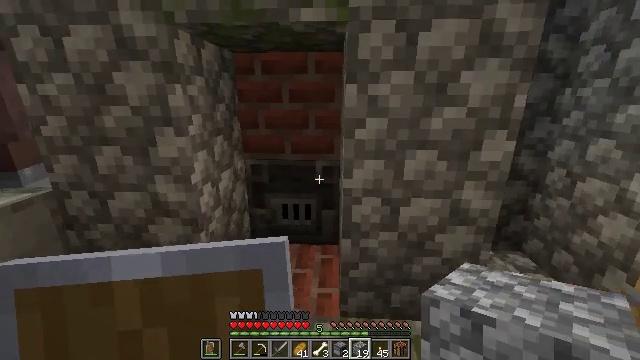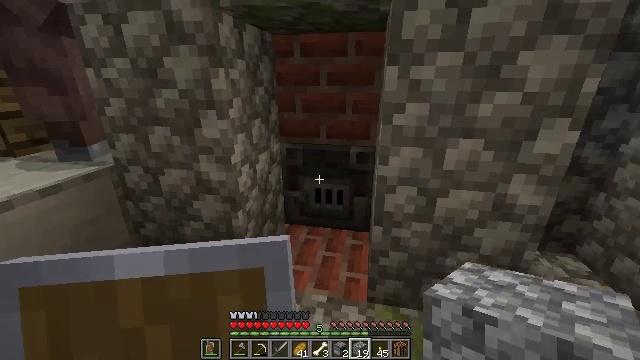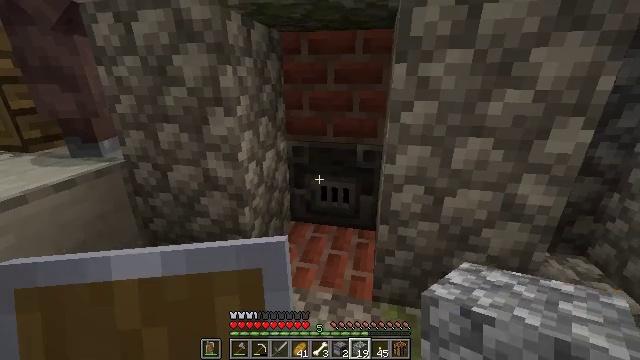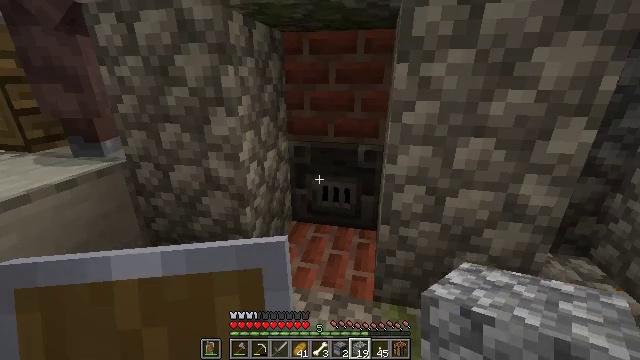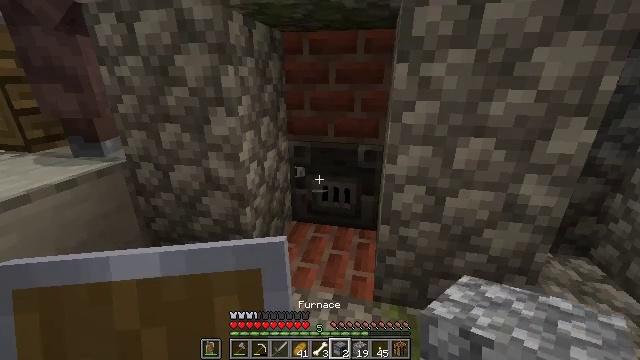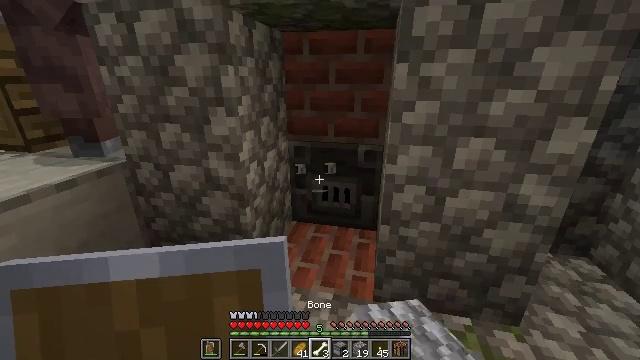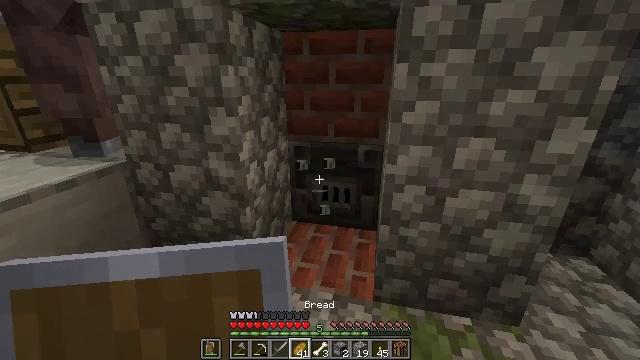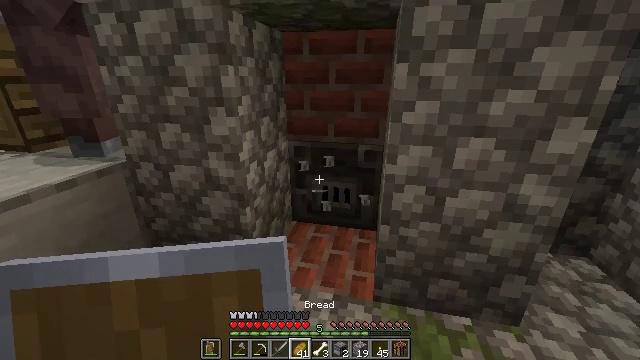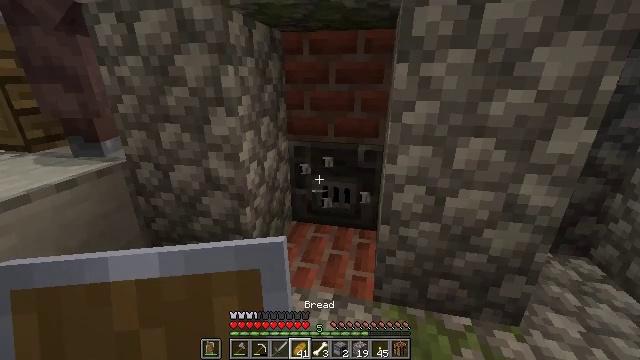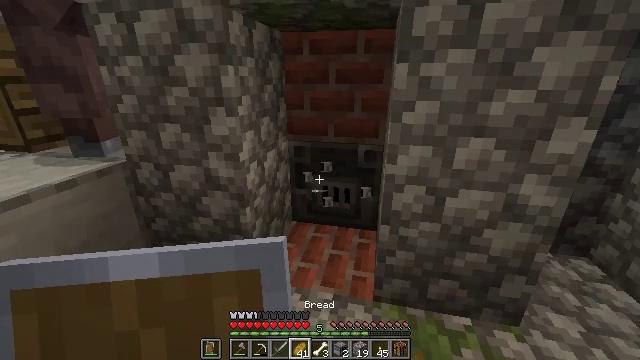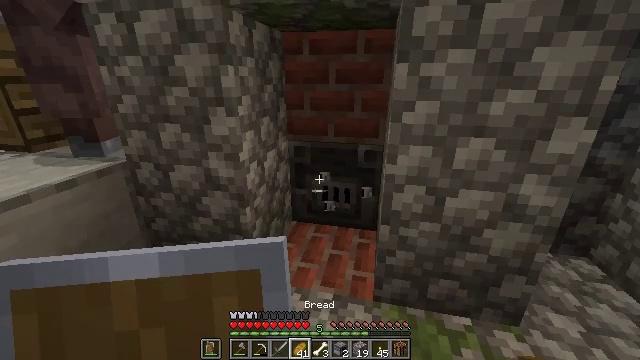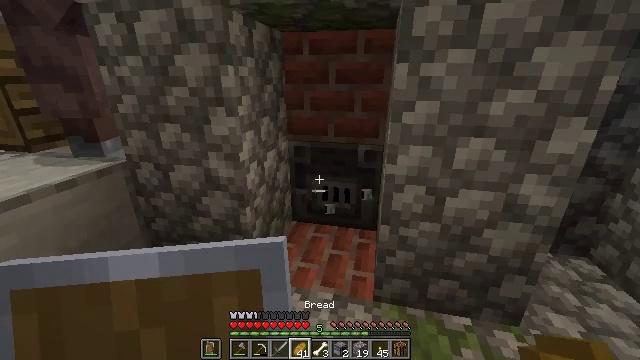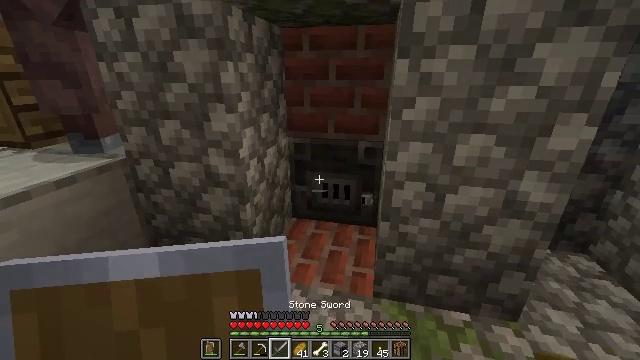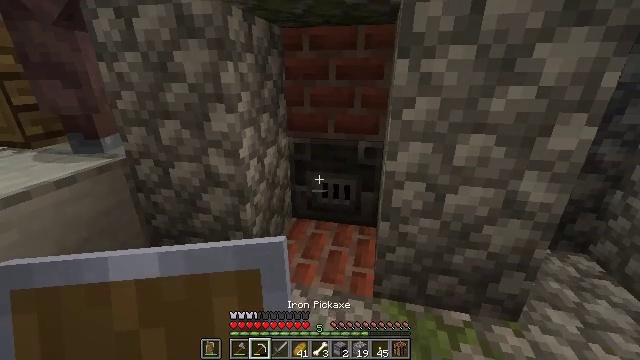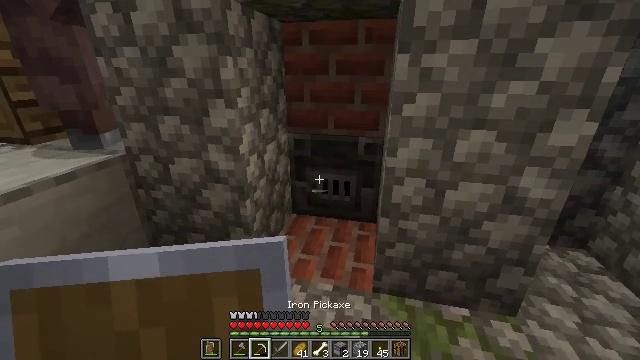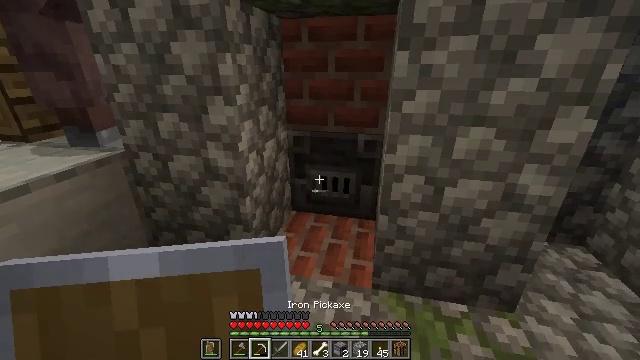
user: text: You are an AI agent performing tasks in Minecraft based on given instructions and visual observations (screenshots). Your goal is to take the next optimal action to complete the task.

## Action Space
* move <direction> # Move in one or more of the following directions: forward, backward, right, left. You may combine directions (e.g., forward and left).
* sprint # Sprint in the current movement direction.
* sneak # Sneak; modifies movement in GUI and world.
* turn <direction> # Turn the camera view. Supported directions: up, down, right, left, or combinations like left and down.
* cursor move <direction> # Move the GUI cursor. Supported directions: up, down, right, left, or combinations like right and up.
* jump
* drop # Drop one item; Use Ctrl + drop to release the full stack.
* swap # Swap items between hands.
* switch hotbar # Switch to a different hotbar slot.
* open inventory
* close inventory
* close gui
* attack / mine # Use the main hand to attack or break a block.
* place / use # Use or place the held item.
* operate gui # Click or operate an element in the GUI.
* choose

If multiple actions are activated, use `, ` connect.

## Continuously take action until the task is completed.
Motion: motion action
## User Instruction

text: Gather the blast furnace into your inventory.
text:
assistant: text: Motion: turn left and down
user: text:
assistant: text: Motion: turn left
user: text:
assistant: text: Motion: no_op
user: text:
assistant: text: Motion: attack / mine
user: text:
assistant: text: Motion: attack / mine
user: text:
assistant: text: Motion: attack / mine
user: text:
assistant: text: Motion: attack / mine
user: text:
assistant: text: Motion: no_op
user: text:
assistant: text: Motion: no_op
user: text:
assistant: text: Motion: no_op
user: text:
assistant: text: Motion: no_op
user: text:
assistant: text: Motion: no_op
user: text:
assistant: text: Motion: no_op
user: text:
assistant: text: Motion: no_op
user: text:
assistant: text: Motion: no_op
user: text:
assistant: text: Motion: no_op
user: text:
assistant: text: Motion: turn down
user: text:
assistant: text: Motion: no_op
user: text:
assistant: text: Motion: no_op
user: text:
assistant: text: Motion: no_op
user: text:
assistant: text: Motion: attack / mine
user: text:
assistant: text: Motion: attack / mine
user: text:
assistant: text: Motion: attack / mine
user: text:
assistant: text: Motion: attack / mine
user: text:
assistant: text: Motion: attack / mine
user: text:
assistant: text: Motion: attack / mine
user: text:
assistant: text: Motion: attack / mine
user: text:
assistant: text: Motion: attack / mine
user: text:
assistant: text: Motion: turn up, attack / mine
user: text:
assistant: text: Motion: turn up, attack / mine